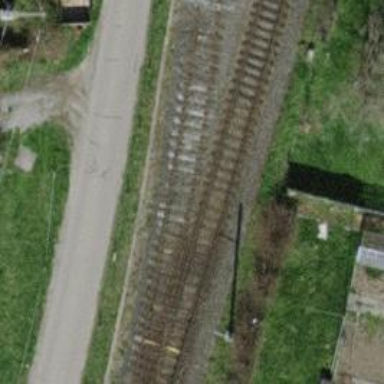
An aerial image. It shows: Single-track spur railway line.